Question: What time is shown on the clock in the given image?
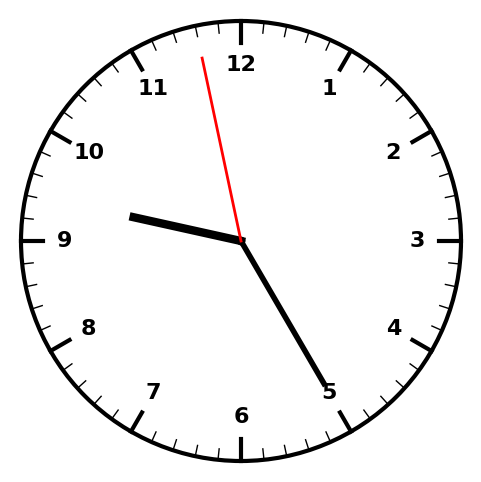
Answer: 09:24:58